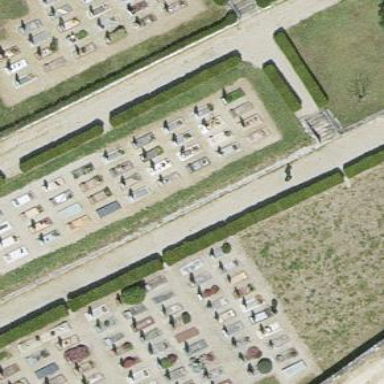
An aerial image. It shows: Cemetery.